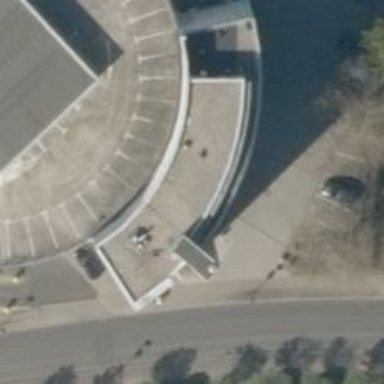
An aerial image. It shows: Courthouse.